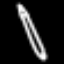
Label: pencil